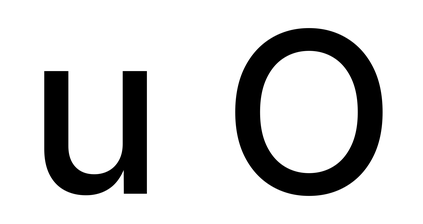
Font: Inter_Medium